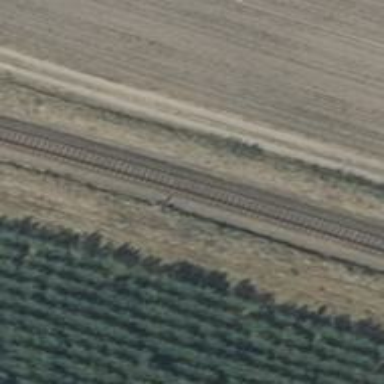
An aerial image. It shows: Railway track.